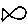
Label: fish